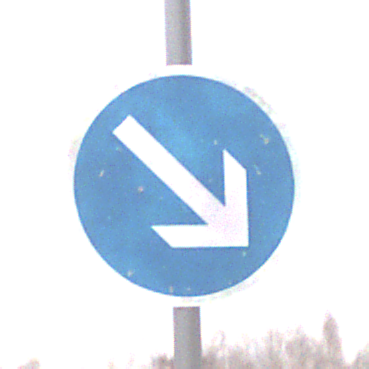
Verkehrszeichen: VorgeschriebeneVorbeifahrtRechts
Umgebung: Outdoor, RoadRail
Tageszeit: Midday
Wetter: Overcast
Licht: Natural
Jahreszeit: NotSpecified
Kontrast: LowContrast